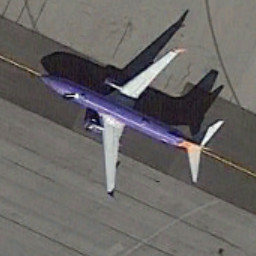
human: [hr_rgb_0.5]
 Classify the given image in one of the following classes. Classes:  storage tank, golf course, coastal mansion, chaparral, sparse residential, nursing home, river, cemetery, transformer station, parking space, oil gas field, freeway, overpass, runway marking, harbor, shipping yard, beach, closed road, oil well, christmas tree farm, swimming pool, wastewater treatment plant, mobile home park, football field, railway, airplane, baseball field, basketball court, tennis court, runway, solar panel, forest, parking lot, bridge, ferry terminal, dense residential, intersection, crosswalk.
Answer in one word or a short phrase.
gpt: airplane